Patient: sex M, age 72
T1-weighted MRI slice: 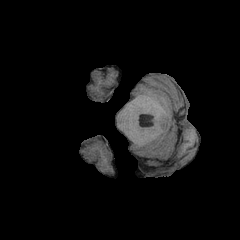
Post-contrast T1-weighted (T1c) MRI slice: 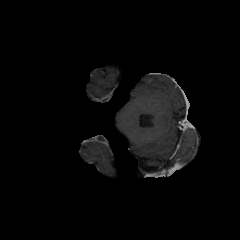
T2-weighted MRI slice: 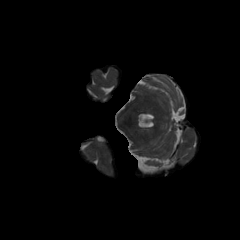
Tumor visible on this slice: no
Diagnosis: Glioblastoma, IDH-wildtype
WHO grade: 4